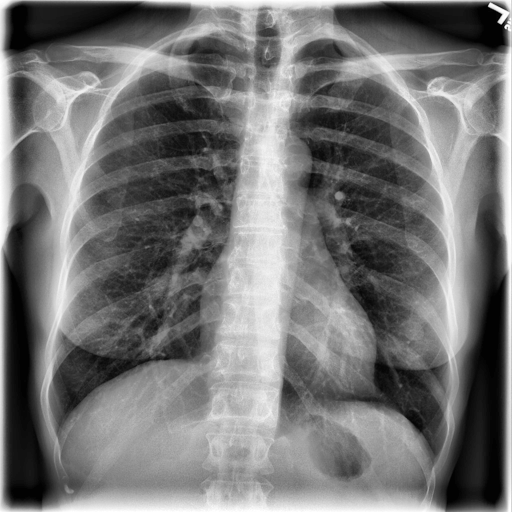
Finding: NORMAL